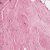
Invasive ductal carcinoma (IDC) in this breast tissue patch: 1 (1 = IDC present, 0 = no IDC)